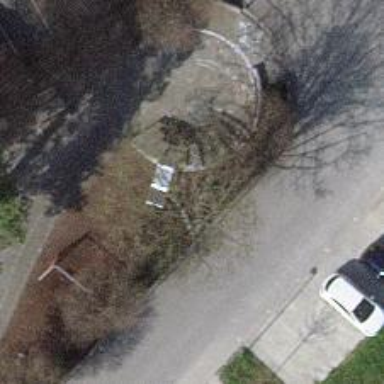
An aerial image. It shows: Playground featuring swings.